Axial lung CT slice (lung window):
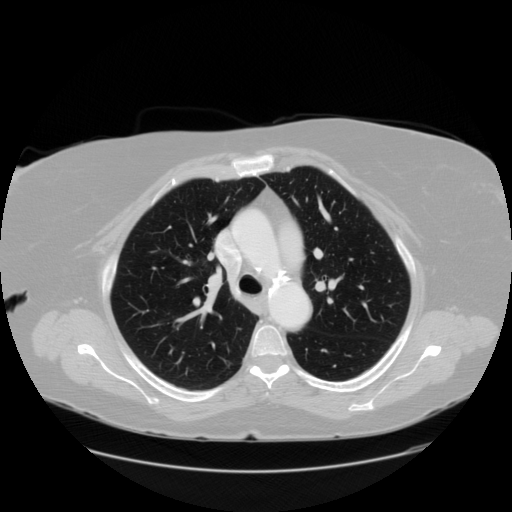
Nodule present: no